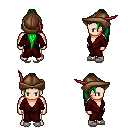
a pixel art fantasy rpg character, male body template, human, light skin, red robe, white pants, green extra-long topknot hairstyle, leather cap, white slippers, four views (front, back, left, right), 2x2 character sprite sheet, small pixel art, hard edges, no anti-aliasing